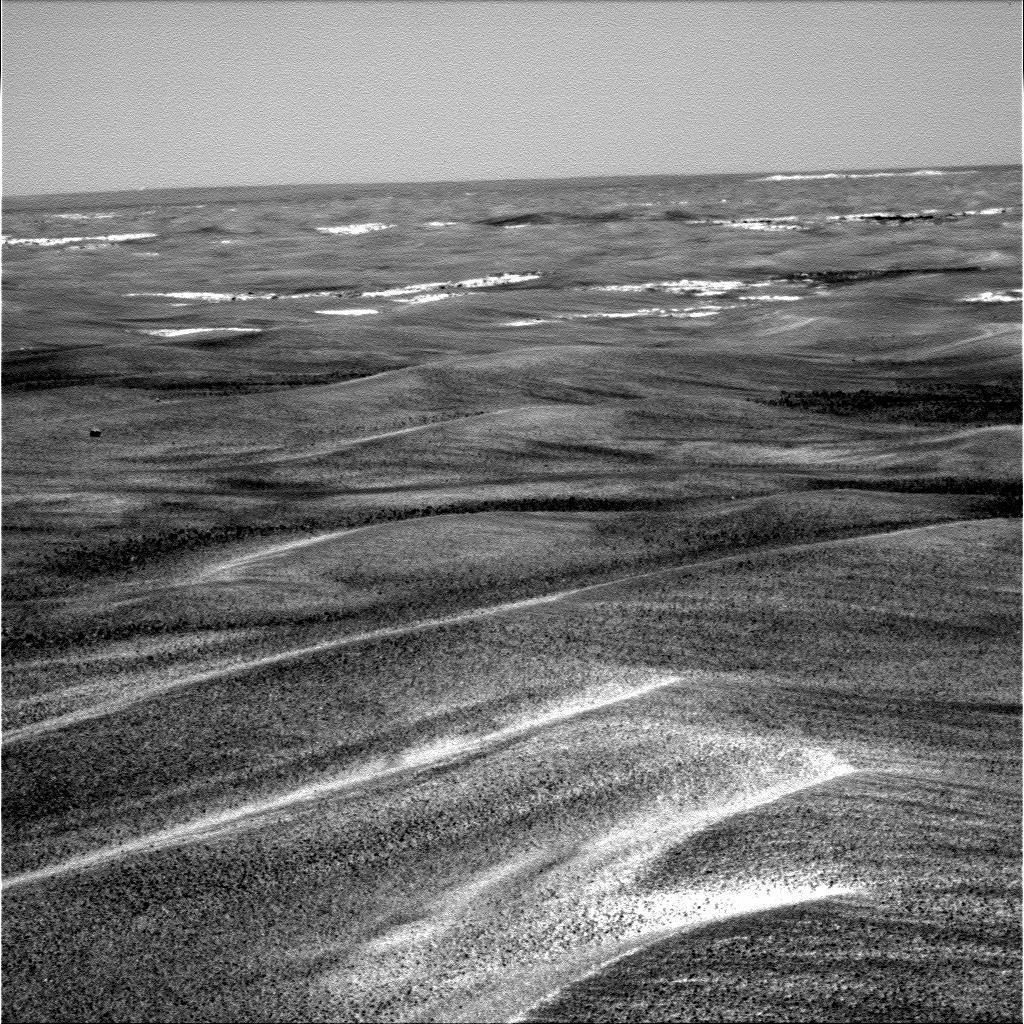
Terrain classes present: Bedrock, Gravel / Sand / Soil, Sky / Distant Mountains